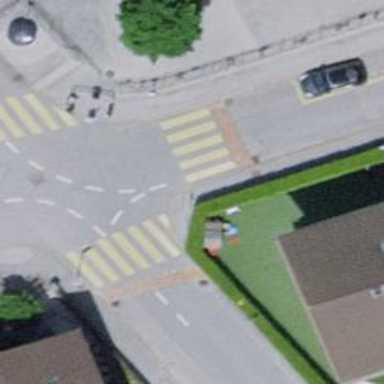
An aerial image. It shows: Zebra crossing on the road.